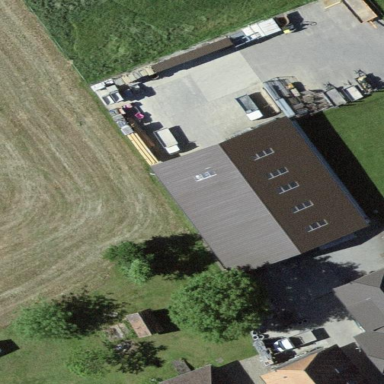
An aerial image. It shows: Warehouse building.